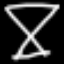
Label: hourglass